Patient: sex M, age 61
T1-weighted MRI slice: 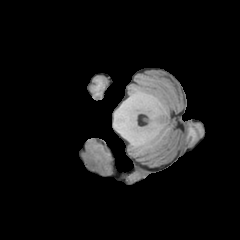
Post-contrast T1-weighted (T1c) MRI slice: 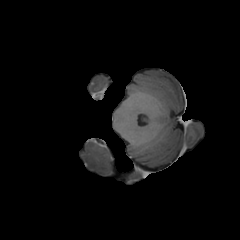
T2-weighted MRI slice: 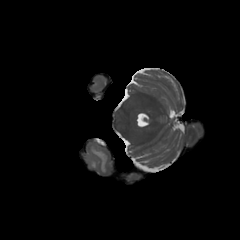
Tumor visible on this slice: yes
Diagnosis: Glioblastoma, IDH-wildtype
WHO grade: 4